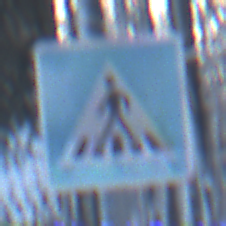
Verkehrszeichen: FussgaengerueberwegRechts
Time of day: MorningAfternoon
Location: Outdoor (Nature)
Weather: Clear
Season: Winter
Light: Natural